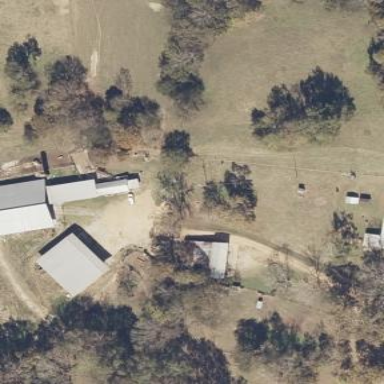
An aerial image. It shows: Farmyard area.